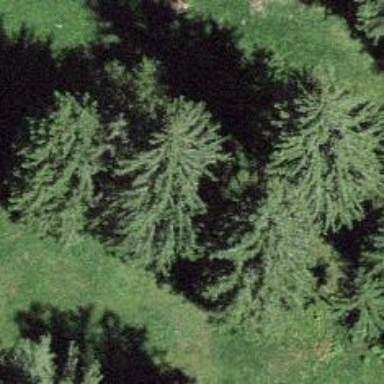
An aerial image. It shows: Beautiful woodland area.